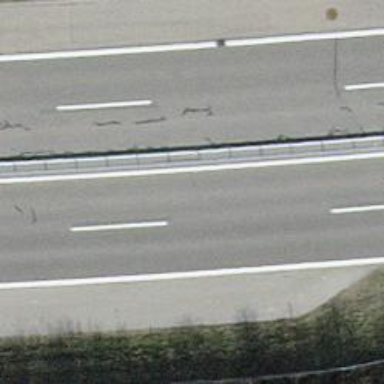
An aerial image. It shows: Asphalt trunk motorway.